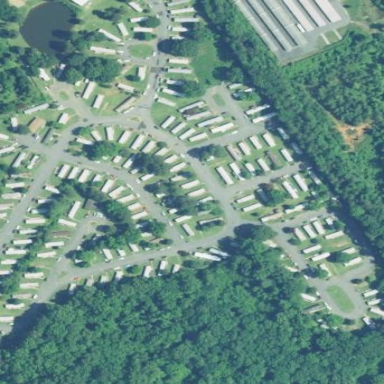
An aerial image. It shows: Residential area designated as trailer park.